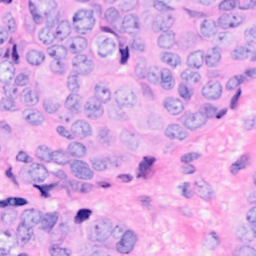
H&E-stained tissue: Breast